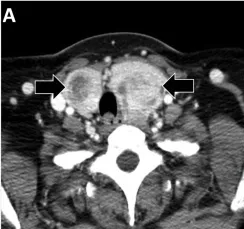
Goiter (black arrows) and paraganglioma (white arrows) in a computerized tomography angiography (CTA). Axial view demonstrates displacement of the airway to the right.
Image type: radiology (ct)